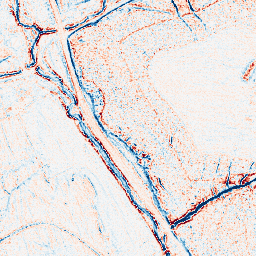
Category: edge_preserving
Decomposition family: anisotropic_diffusion
Decomposition parameters: iterations: 5
kappa: 10
gamma: 0.15
Upsampling method: nearest
Upsampling parameters: scale: 2
Upsampling scale: 2